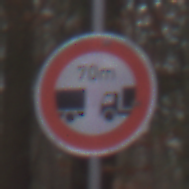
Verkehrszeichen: VerbotUnterschreitenMindestabstand
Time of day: Midday
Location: Outdoor (Nature)
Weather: Overcast
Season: Autumn
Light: Natural